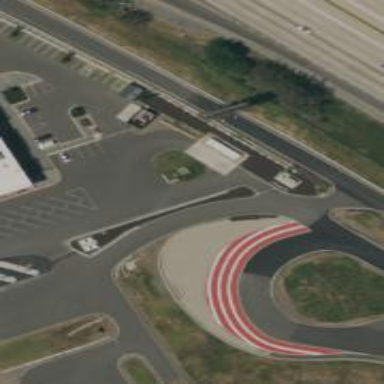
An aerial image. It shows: Raceway for motor sports.